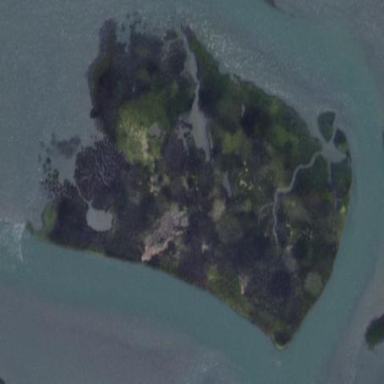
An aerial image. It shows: Islet along the natural coastline.